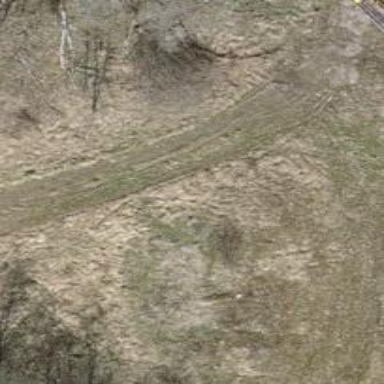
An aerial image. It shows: Well-maintained track road with grade 1 tracktype.